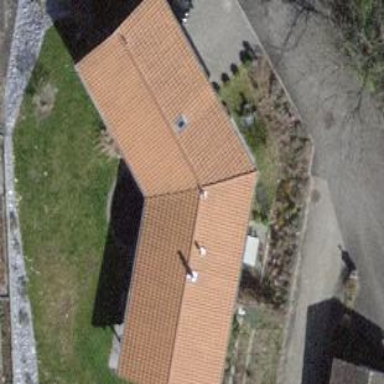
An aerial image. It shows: Residential building.